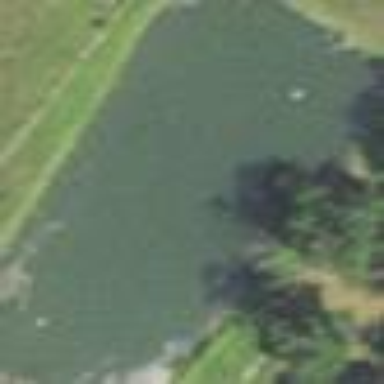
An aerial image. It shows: Pond with natural water.